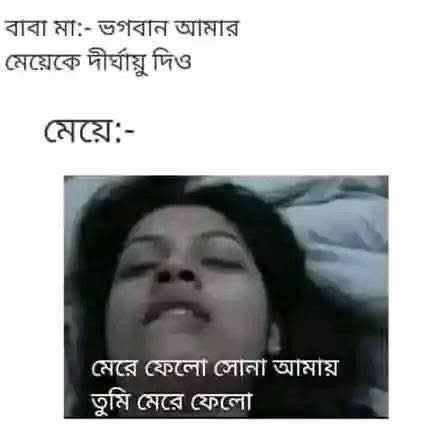
Text: বাবা মা:- ভগবান আমার
মেয়েকে দীর্ঘায়ু দিও
মেয়ে:-
মেরে ফেলো সোনা আমায় তুমি মেরে ফেলো
Label: Non Hate